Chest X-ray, PA view. Patient: 24 years old, sex M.
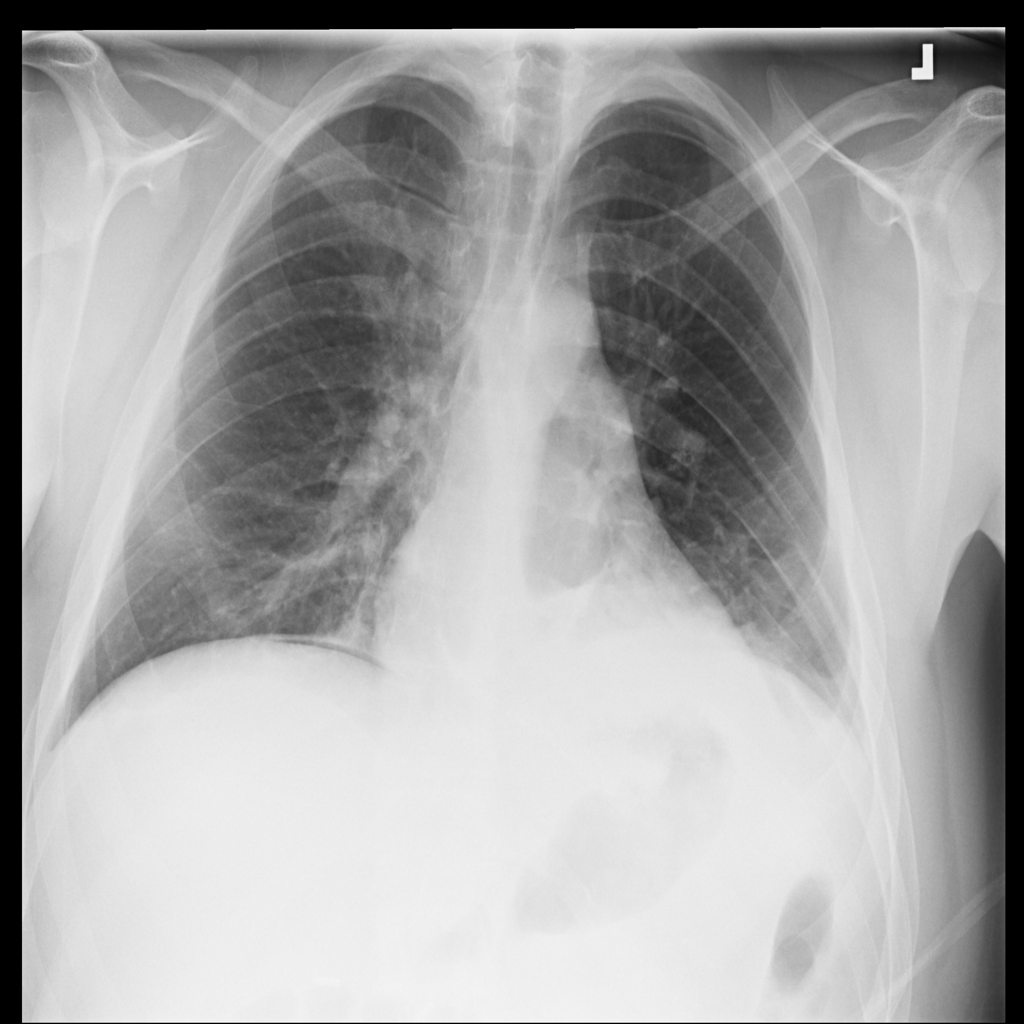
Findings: Atelectasis